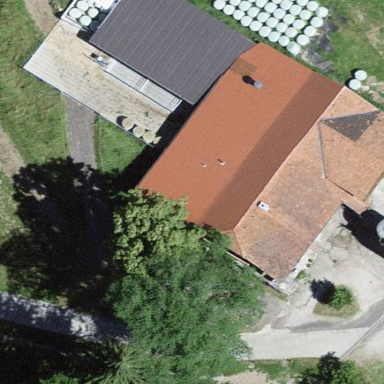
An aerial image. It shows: Farm building.